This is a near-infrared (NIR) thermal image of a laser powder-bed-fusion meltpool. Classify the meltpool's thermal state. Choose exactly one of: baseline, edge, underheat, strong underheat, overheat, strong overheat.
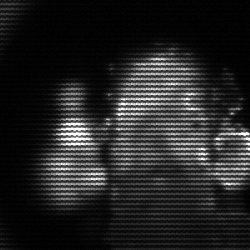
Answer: strong underheat